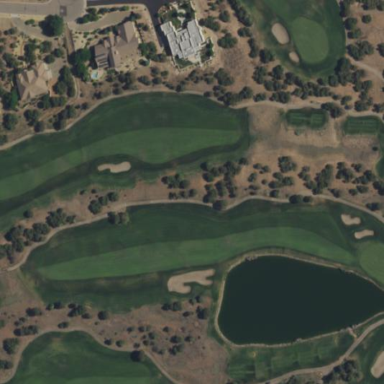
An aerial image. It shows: Area of rough grass used for golf.